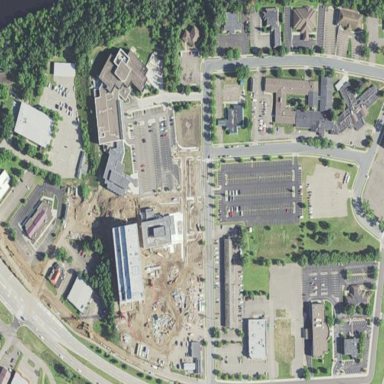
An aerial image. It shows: Healthcare facility identified as hospital.